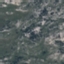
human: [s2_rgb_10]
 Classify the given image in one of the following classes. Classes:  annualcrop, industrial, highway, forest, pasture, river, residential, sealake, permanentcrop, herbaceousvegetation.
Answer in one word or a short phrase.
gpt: HerbaceousVegetation